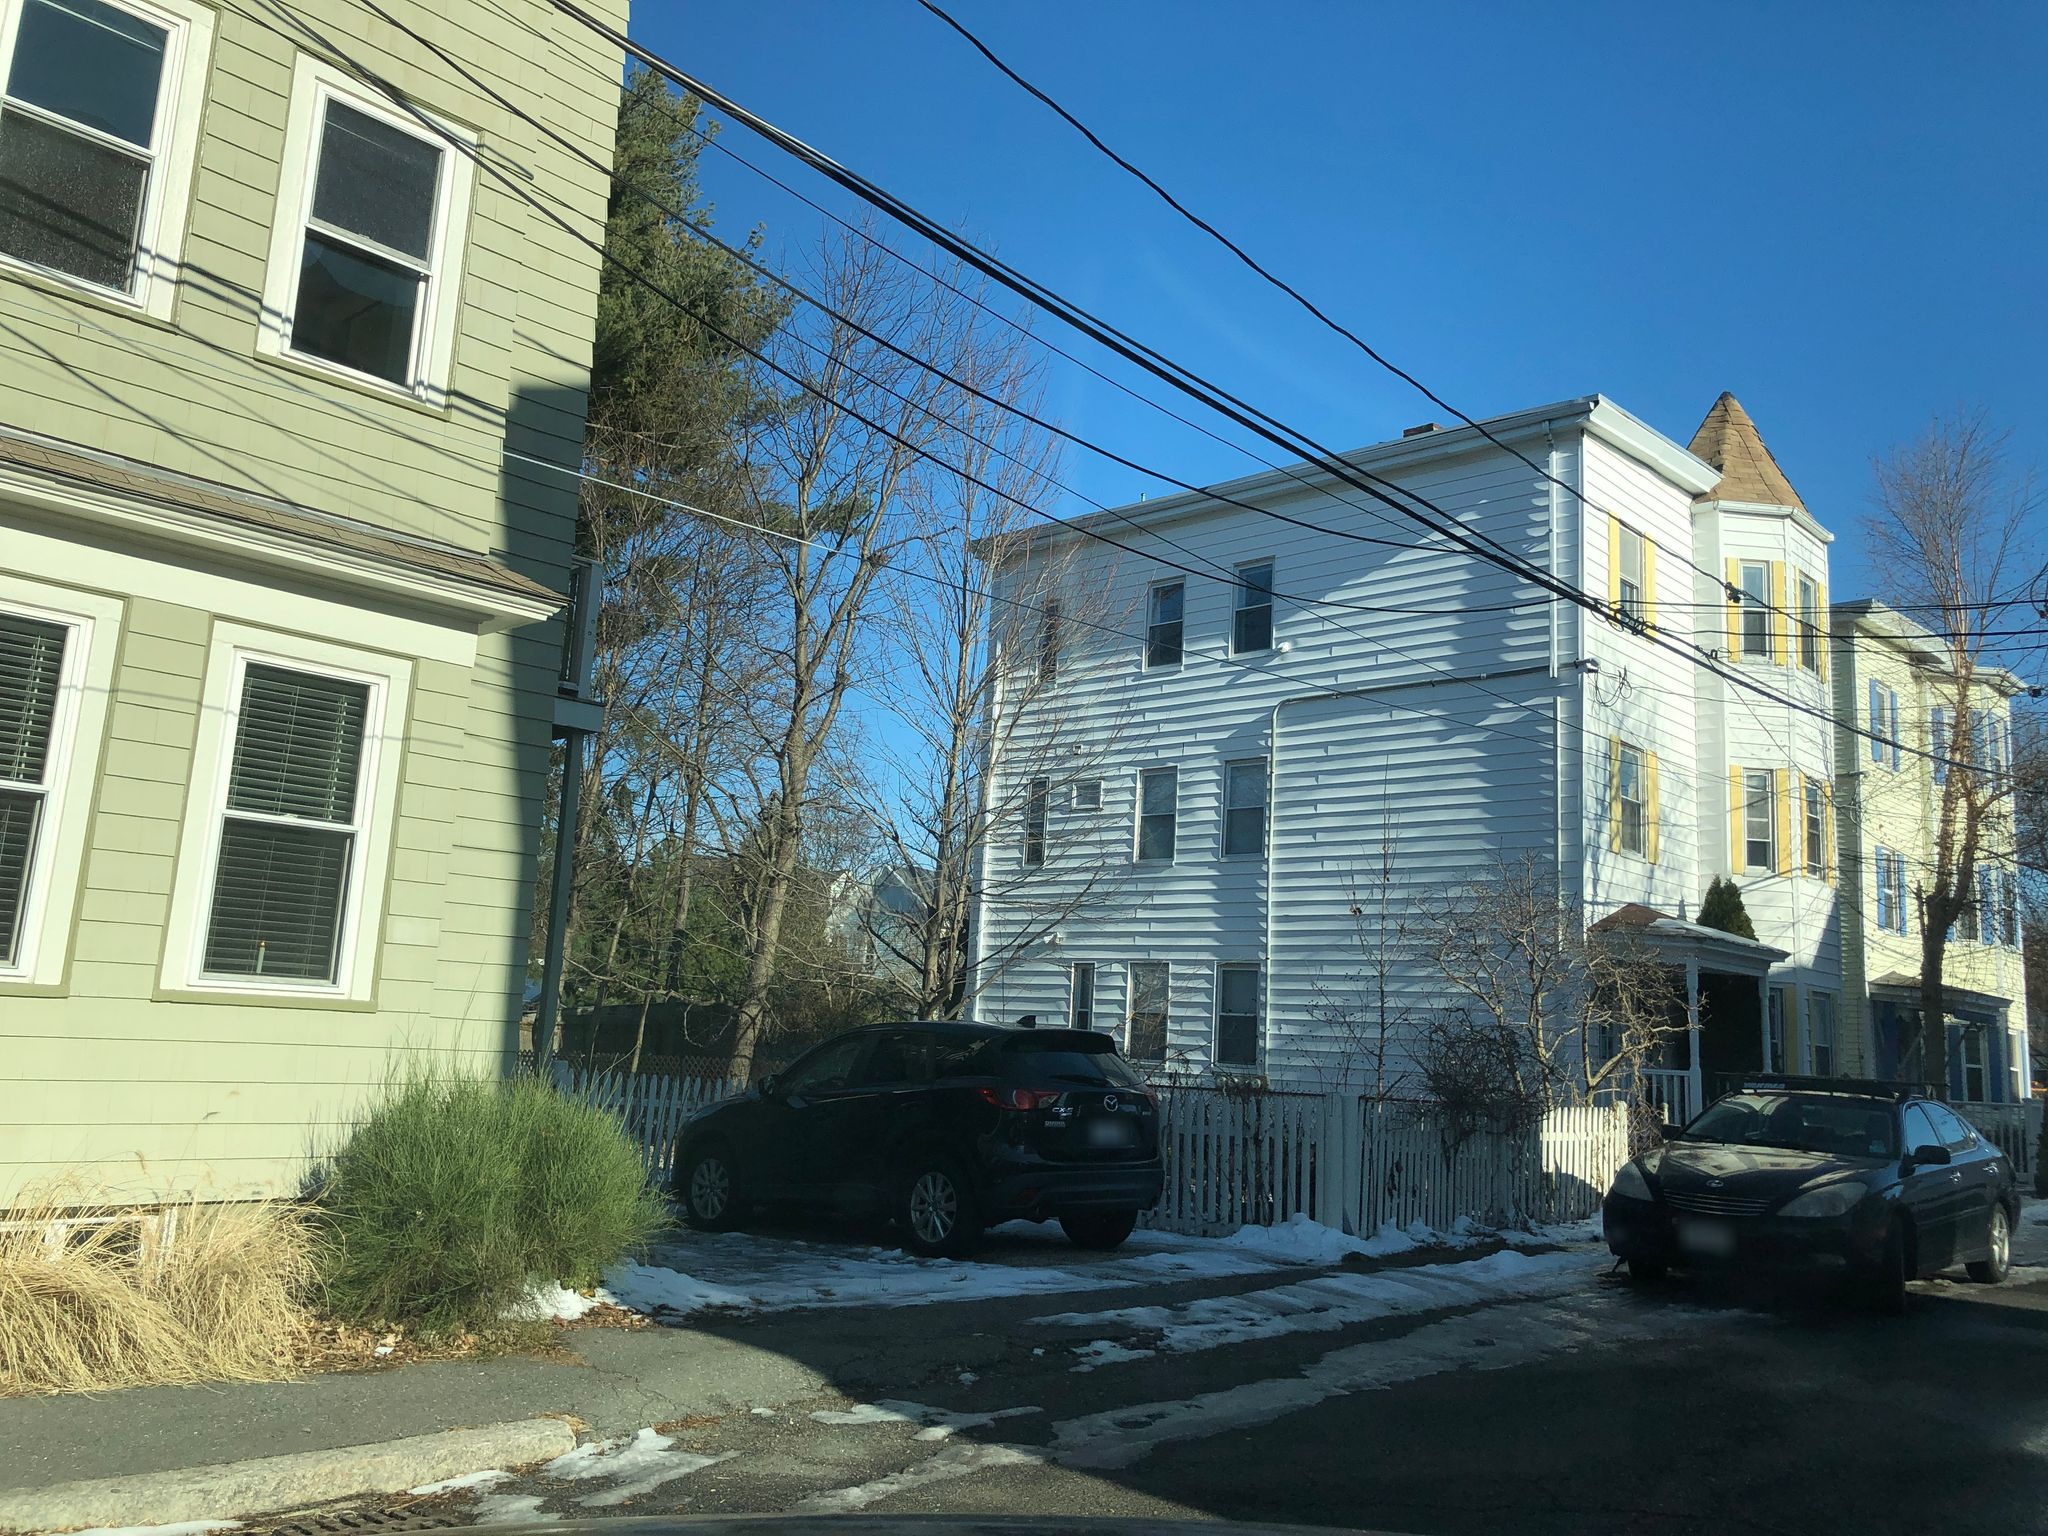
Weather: snowy
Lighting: day
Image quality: good
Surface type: railway
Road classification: footway
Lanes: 2
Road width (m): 9.1
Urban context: urban centre
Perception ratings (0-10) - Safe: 8.73, Lively: 8.61, Beautiful: 4, Boring: 5.71, Depressing: 3.34, Wealthy: 5.67